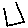
Label: square